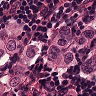
Metastatic tissue present: yes